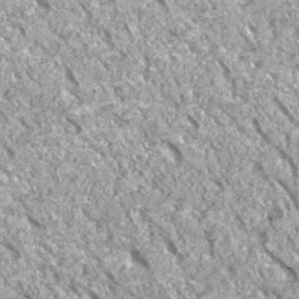
Label: frost